Question: I have these 2 tables:
pupils:
'''
id_pupil
name
surname
email
user
pass
level
class
'''
incidents:
'''
id_incidents
date
time
type_incident(miss, delay or attitude)
comments
id_pupil
id_user
subject
id_trimester
'''
And i would like to get this:

I write this:
'''
select pupils.id_pupil, name, surname, count(type_incident) as misses
from pupils left join incidents using (id_pupil)
where type_incident='miss' and level=1 and class='B' and id_trimester=1
group by id_pupil
'''
and i get the column with the misses of each pupil. However, i don't get the null values, because i want to get also the pupils with 0 misses.
The same with delays and attitude:
'''
select pupils.id_pupil, name, surname, count(type_incident) as misses
from pupils left join incidents using (id_pupil)
where type_incident='delay' and level=1 and class='B' and id_trimester=1
group by id_pupil
select pupils.id_pupil, name, surname, count(type_incident) as misses
from pupils left join incidents using (id_pupil)
where type_incident='attitude' and level=1 and class='B' and id_trimester=1
group by id_pupil
'''
And i want to get all in a same table as described on picture.
Thank you!
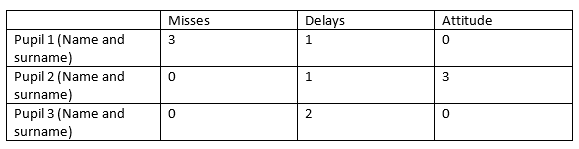
Answer: Put you conditions in a 'sum()'. It sums up how many times your condition was true ('1')
'''
select pupils.id_pupil, name, surname,
sum(type_incident='miss' and level=1 and class='B' and id_trimester=1) as misses,
sum(type_incident='delay' and level=1 and class='B' and id_trimester=1) as delays,
sum(type_incident='attitude' and level=1 and class='B' and id_trimester=1) as attitudes
from pupils
left join incidents using (id_pupil)
group by id_pupil, name, surname
'''
## SQLFiddle demo